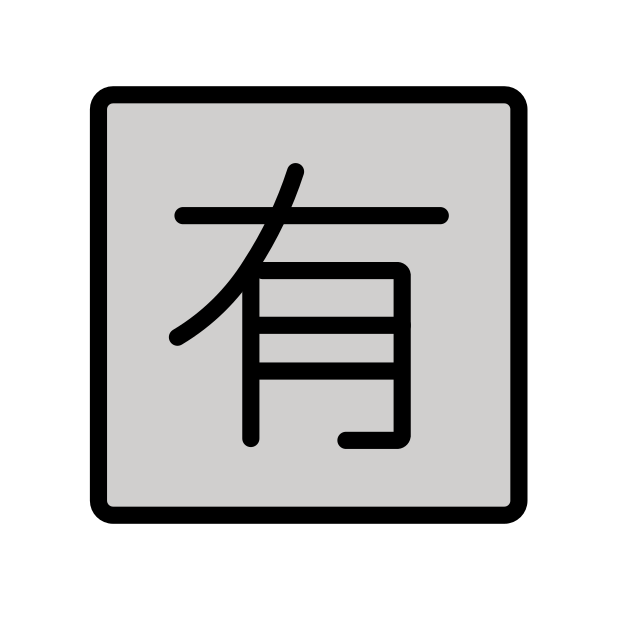
Emoji: 🈶
Name: squared cjk unified ideograph-6709
Unicode: 0x1f236